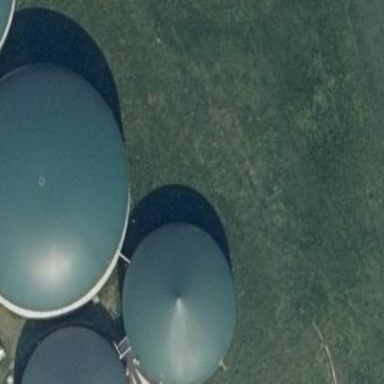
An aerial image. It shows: Storage tank with man-made structure.